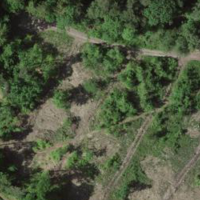
EUNIS habitat code: 41
Species observed at this site:
Fagus sylvatica